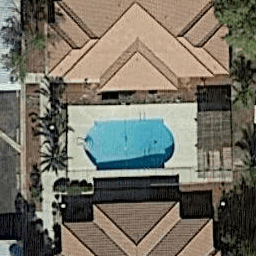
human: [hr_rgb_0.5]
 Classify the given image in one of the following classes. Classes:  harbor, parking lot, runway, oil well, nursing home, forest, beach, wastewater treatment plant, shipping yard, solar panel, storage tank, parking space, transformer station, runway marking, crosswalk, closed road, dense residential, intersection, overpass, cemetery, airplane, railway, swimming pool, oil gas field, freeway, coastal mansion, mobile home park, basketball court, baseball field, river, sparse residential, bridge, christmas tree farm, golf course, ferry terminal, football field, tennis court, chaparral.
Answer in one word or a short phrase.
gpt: swimming pool